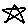
Label: star